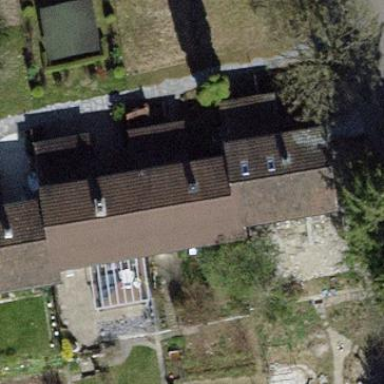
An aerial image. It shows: Building with tile roof.